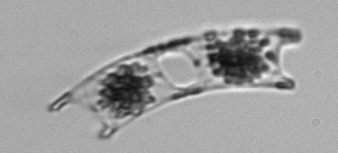
Label: Eucampia